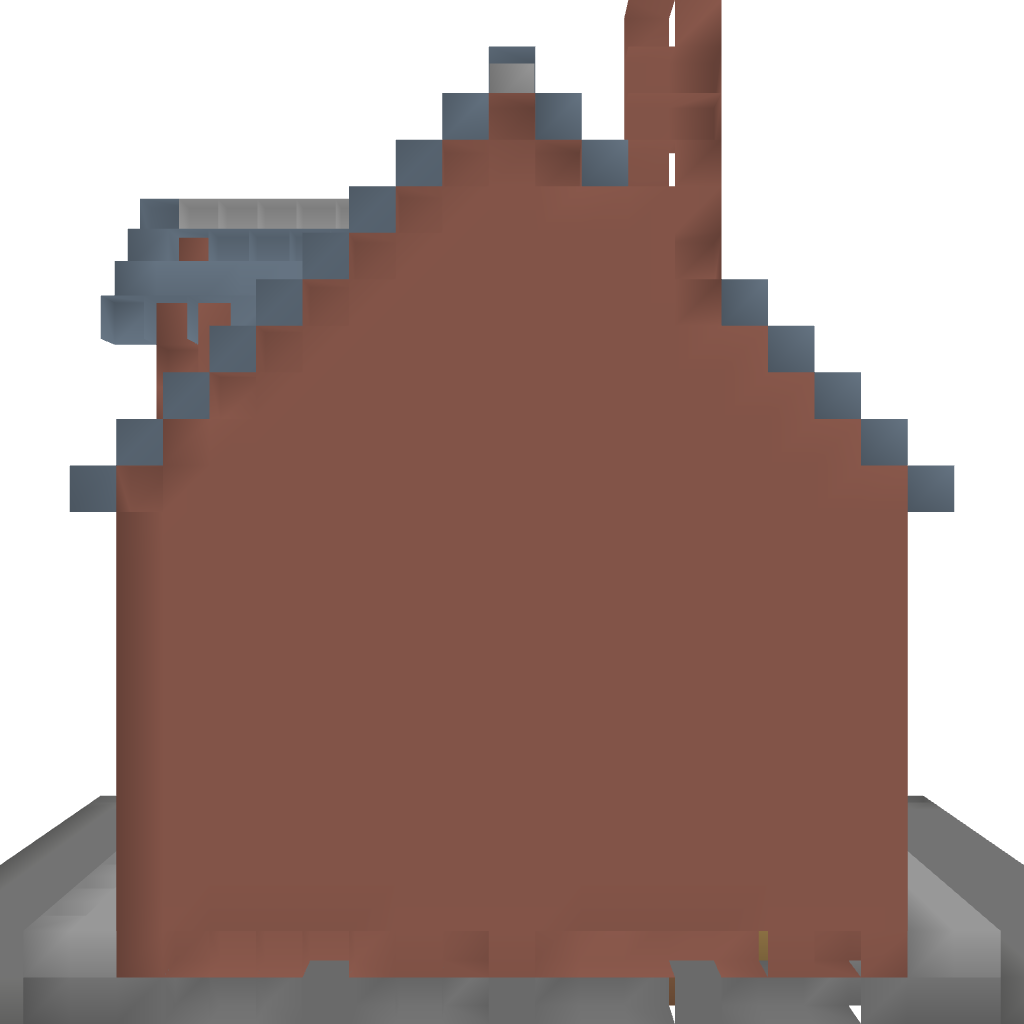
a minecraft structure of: Back To Back Terraced House 1 OF 2